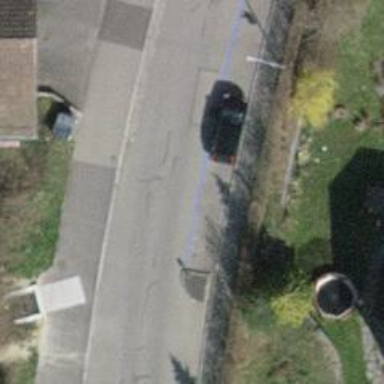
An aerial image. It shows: Asphalt sidewalk along the footway.